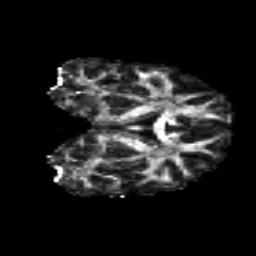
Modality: FA
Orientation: coronal
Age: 26
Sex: male
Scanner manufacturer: siemens
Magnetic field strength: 3 T
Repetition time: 8.8 s
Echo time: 0.085 s